Question: I've an Html table filled with PHP, in the first cell is my ID, in the last cell is a select box. When the user changes an option it will be updated in the database using the onchange function. But is there a way how I can know which ID is connected to the selected selection box? Because I want to send that ID with a link to my PHP file.....
This is my xmlhttp link:
'''
xmlhttp.open("GET","Update_plaats_ncr.php?q=" + str +"&number=" + num, true);
'''
This is my table:

'''
<?php
if ($result5->num_rows > 0) {
echo "<table>";
echo "<tr>";
echo "<td>";
echo "NCR number:";
echo "</td>";
echo "<td>";
echo "Status:";
echo "</td>";
echo "</tr>";
while ($row = mysqli_fetch_assoc($result5)) {
$query6 = "SELECT * FROM 'plaats_ncr'";
$result6 = mysqli_query($connect, $query6);
$ncrnummer = $row['id'];
$jsnummer = $row['id'];
if ($row['id']) {
echo "<tr>";
echo "<td>";
echo "<a href="http://ncrapp.petrogas.local/UpdateNCR.php?id=$ncrnummer">{$ncrnummer}</a>";
echo "</td>";
echo "<td>";
?>
<script>
function Plaats1(str) {
var num = <?php echo $jsnummer ?>;
if (str == "") {
document.getElementById("txtHint").innerHTML = "";
return;
}
else {
if (window.XMLHttpRequest) {
xmlhttp = new XMLHttpRequest();
}
else {
xmlhttp = new ActiveXObject("Microsoft.XMLHTTP");
}
xmlhttp.onreadystatechange = function() {
if (this.readyState == 4 && this.status == 200) {
document.getElementById("txtHint").innerHTML = this.responseText;
}
};
xmlhttp.open("GET","Update_plaats_ncr.php?q=" + str +"&number=" + num, true);
xmlhttp.send();
}
}
</script>
<select name="plaats_ncr" class="form form-control" onchange="Plaats1(this.value)">
<?php while ($row = mysqli_fetch_assoc($result6)): ;?>
<option value="<?php echo $row['plaats']; ?>"><?php echo $row['plaats']; ?></option>
<?php endwhile;?>
</select>
<?php
echo "</td>";
echo "</tr>";
}
}
echo "</table>";
}
?>
'''
So how can i put the correct ID(ncrnumber) in the VAR num?
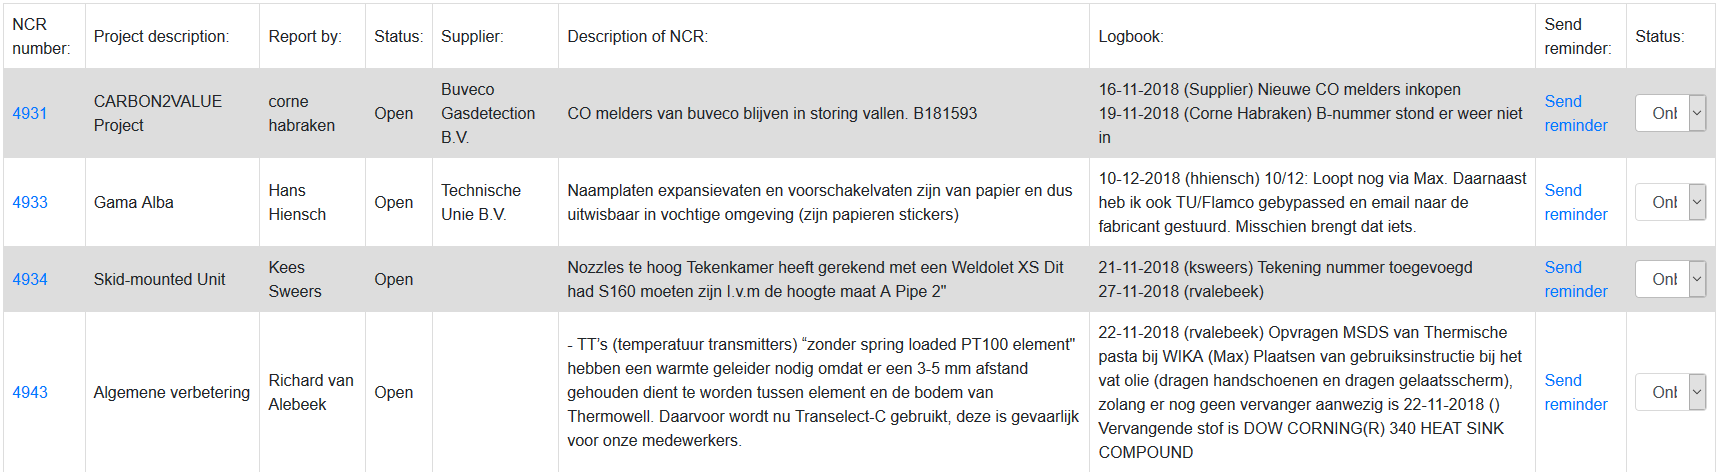
Answer: In order to obtain the id, it is possible to first obtain the reference to the select element, then go up to the father tr and from there look for the first son of tr. This td contains the value of interest in the textContent property, in this case the ID. Please look at this example. From there you can build your query string that you will pass to the php file that processes the information
'''
const selects = document.querySelectorAll('table select');
selects.forEach(select => addEventListener('change', handleChange));
function handleChange(event) {
const element = event.target;
const value = element.value;
const id = getID(element);
console.log(id, value);
}
function getID(element) {
return element.closest('tr').children[0].textContent;
}
'''
'''
<table>
<thead>
<tr>
<th>Label 1</th>
<th>Label 2</th>
<th>Label 3</th>
<th>Label 4</th>
<th>Label 5</th>
<th>Label 6</th>
<th>Label 7</th>
<th>Label 8</th>
<th>Label 9</th>
</tr>
</thead>
<tbody>
<tr>
<td>4931</td>
<td>lorem6</td>
<td>lorem6</td>
<td>lorem6</td>
<td>lorem6</td>
<td>lorem6</td>
<td>lorem6</td>
<td>lorem6</td>
<td>
<select name="option" id="option">
<option value="1">Option 1</option>
<option value="2">Option 2</option>
<option value="3">Option 3</option>
</select>
</td>
</tr>
<tr>
<td>4933</td>
<td>lorem6</td>
<td>lorem6</td>
<td>lorem6</td>
<td>lorem6</td>
<td>lorem6</td>
<td>lorem6</td>
<td>lorem6</td>
<td>
<select name="option" id="option">
<option value="1">Option 1</option>
<option value="2">Option 2</option>
<option value="3">Option 3</option>
</select>
</td>
</tr>
<tr>
<td>4934</td>
<td>lorem6</td>
<td>lorem6</td>
<td>lorem6</td>
<td>lorem6</td>
<td>lorem6</td>
<td>lorem6</td>
<td>lorem6</td>
<td>
<select name="option" id="option">
<option value="1">Option 1</option>
<option value="2">Option 2</option>
<option value="3">Option 3</option>
</select>
</td>
</tr>
<tr>
<td>4943</td>
<td>lorem6</td>
<td>lorem6</td>
<td>lorem6</td>
<td>lorem6</td>
<td>lorem6</td>
<td>lorem6</td>
<td>lorem6</td>
<td>
<select name="option" id="option">
<option value="1">Option 1</option>
<option value="2">Option 2</option>
<option value="3">Option 3</option>
</select>
</td>
</tr>
</tbody>
</table>
'''